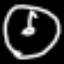
Label: clock